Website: apple
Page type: account-selection
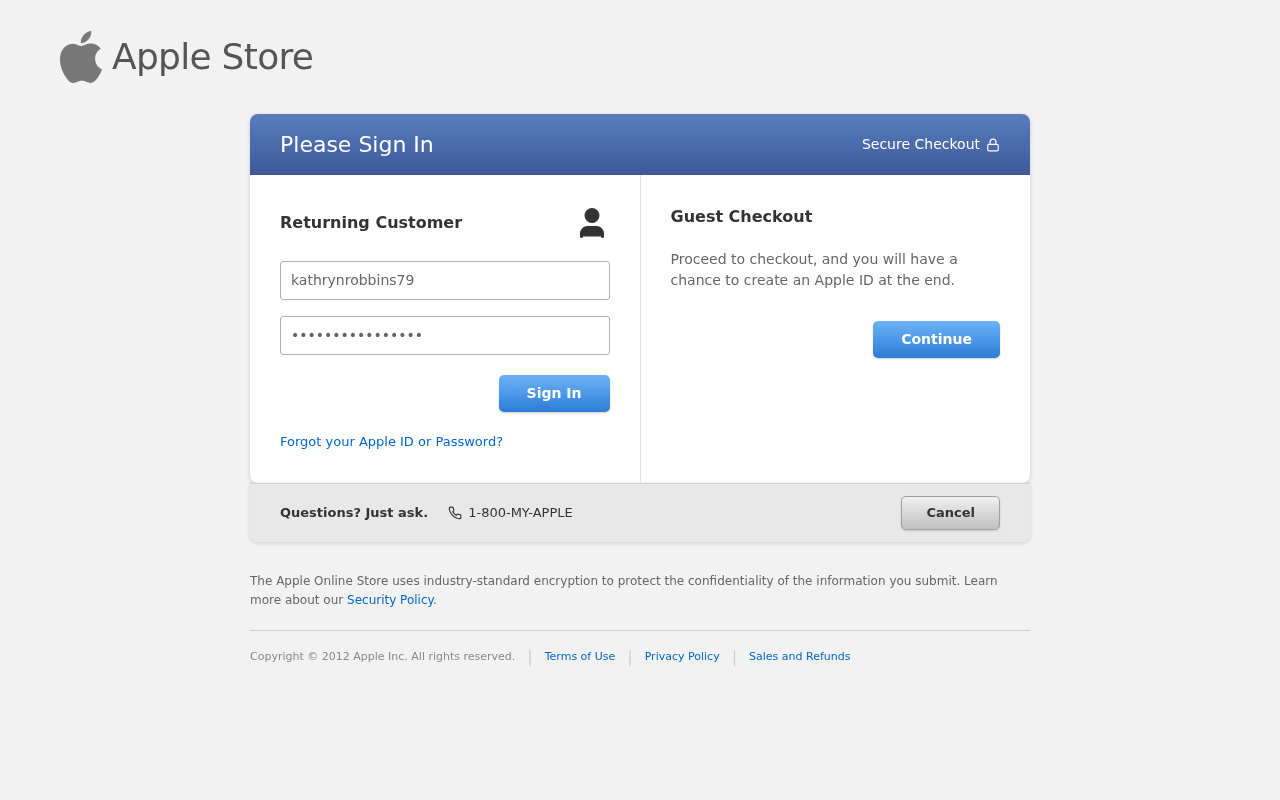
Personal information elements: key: PII_LOGIN_USERNAME
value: kathrynrobbins79